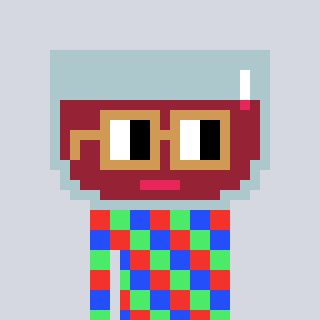
a pixel art character with square brown glasses, a wine-shaped head and a grayscale-colored body on a cool background